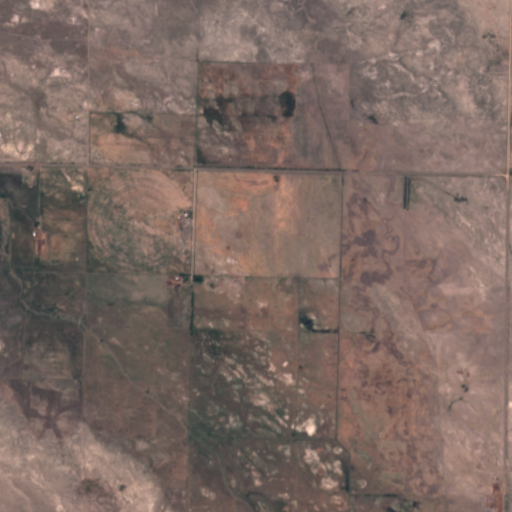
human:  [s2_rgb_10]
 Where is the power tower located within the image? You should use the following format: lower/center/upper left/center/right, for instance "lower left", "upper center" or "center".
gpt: The power tower is located in the left of the image.
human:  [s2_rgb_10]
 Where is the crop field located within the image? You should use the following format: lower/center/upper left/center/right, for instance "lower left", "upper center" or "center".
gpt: There is no crop field in the image.